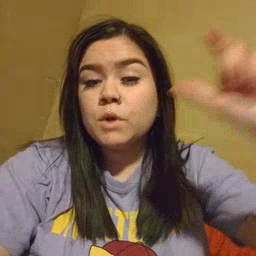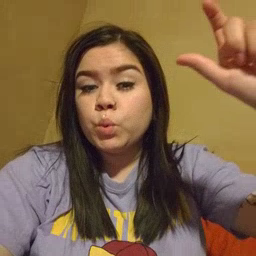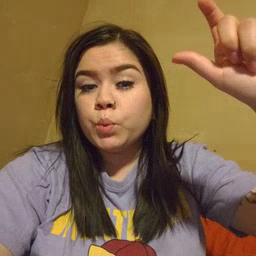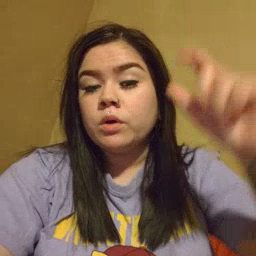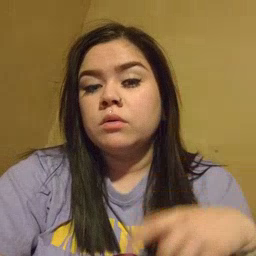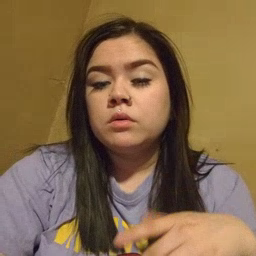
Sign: moon